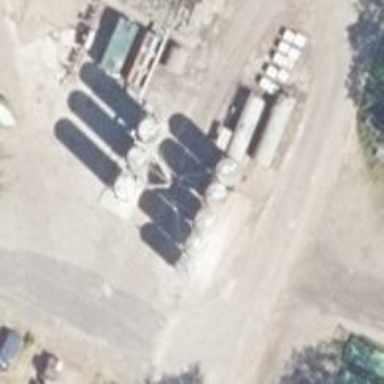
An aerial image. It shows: Silo.